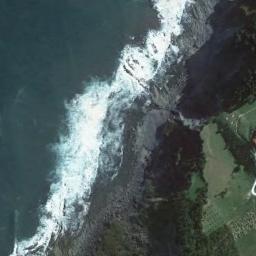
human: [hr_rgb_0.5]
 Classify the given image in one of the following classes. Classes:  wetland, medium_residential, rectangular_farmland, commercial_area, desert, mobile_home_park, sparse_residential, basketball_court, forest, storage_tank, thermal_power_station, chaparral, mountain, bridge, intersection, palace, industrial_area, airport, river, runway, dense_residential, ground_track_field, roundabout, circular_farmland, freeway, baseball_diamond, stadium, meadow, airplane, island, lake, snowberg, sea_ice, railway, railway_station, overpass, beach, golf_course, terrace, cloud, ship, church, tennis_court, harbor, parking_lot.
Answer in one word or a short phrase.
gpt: beach